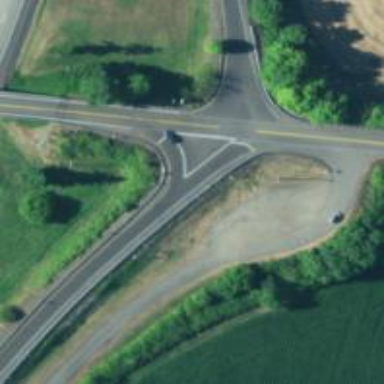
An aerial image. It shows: Stop road.